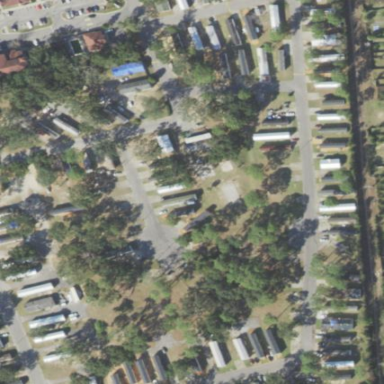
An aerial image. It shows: Residential area designated as trailer park.